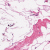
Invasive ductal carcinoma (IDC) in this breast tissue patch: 0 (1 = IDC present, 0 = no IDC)